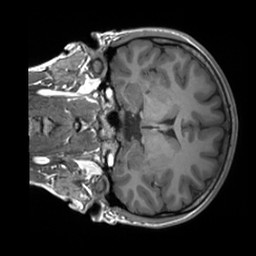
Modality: T1w
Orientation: coronal
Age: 21
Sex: female
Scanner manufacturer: siemens
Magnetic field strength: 3 T
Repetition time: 1.8 s
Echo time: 0.00232 s